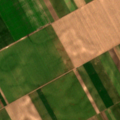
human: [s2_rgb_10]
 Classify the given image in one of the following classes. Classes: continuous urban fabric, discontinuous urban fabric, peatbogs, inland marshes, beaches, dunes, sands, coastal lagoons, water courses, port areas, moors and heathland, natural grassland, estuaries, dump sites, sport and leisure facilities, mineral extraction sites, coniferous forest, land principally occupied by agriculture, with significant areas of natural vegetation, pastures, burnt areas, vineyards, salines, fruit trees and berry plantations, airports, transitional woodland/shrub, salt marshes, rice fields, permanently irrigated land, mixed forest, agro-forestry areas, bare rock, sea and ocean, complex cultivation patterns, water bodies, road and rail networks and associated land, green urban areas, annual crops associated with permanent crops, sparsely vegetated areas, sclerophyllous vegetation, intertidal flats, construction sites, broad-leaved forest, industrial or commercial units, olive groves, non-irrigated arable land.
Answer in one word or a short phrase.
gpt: non-irrigated arable land